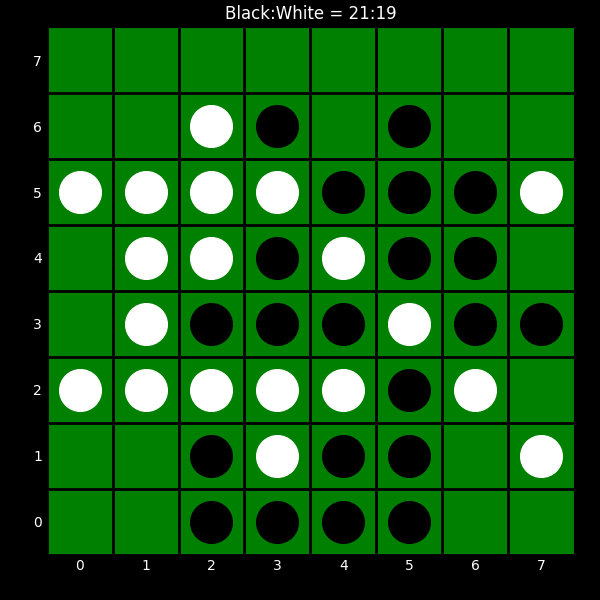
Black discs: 21
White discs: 19